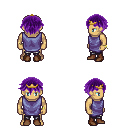
a pixel art fantasy rpg character, male body template, human, tanned skin, chain tabard jacket, metal pants, purple short bangs hairstyle, gold tiara, bracelets, brown shoes, four views (front, back, left, right), 2x2 character sprite sheet, small pixel art, hard edges, no anti-aliasing